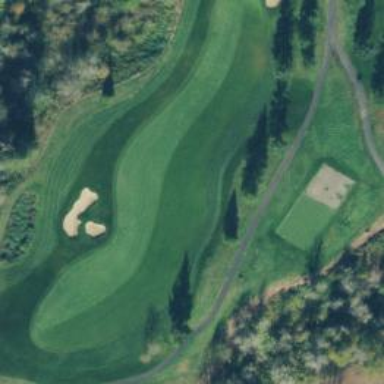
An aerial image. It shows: Golf hole.